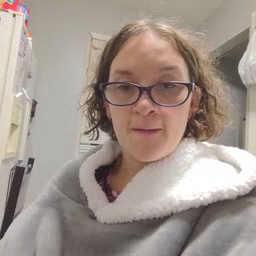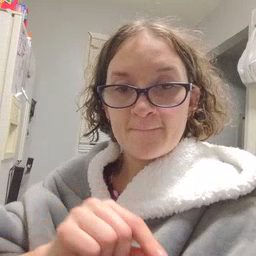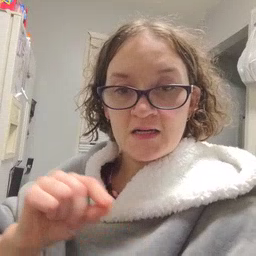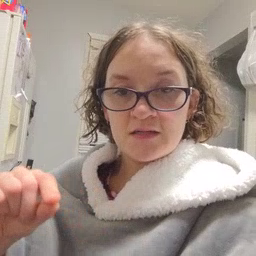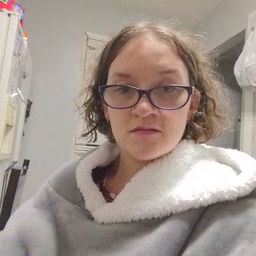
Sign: pen